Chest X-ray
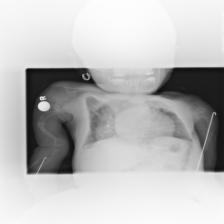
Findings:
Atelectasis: negative
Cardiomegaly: negative
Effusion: negative
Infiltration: negative
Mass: negative
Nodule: negative
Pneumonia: negative
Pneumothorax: negative
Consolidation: negative
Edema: negative
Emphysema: negative
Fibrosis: negative
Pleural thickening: negative
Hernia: negative